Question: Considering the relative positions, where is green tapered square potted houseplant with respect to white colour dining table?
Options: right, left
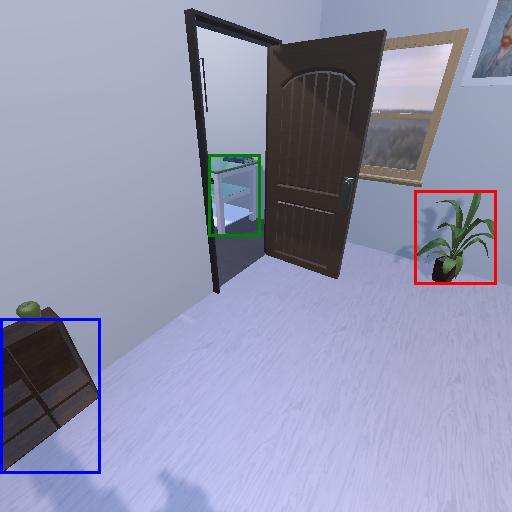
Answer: right